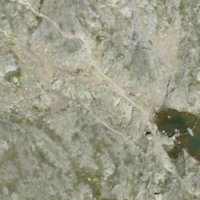
EUNIS habitat code: 48
Species observed at this site:
Alchemilla alpina
Juncus jacquinii
Viola calcarata
Cryptogramma crispa